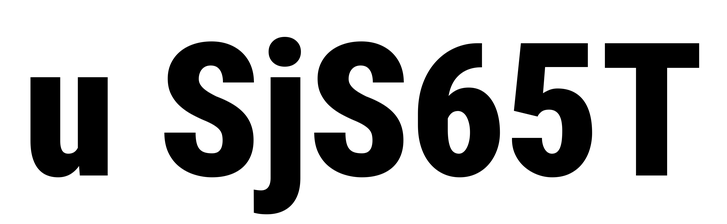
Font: Roboto_Condensed_Black